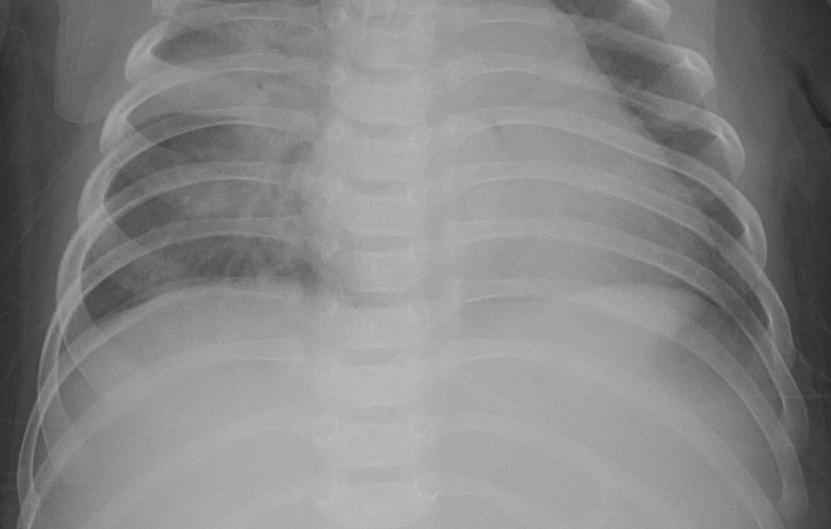
Diagnosis: PNEUMONIA